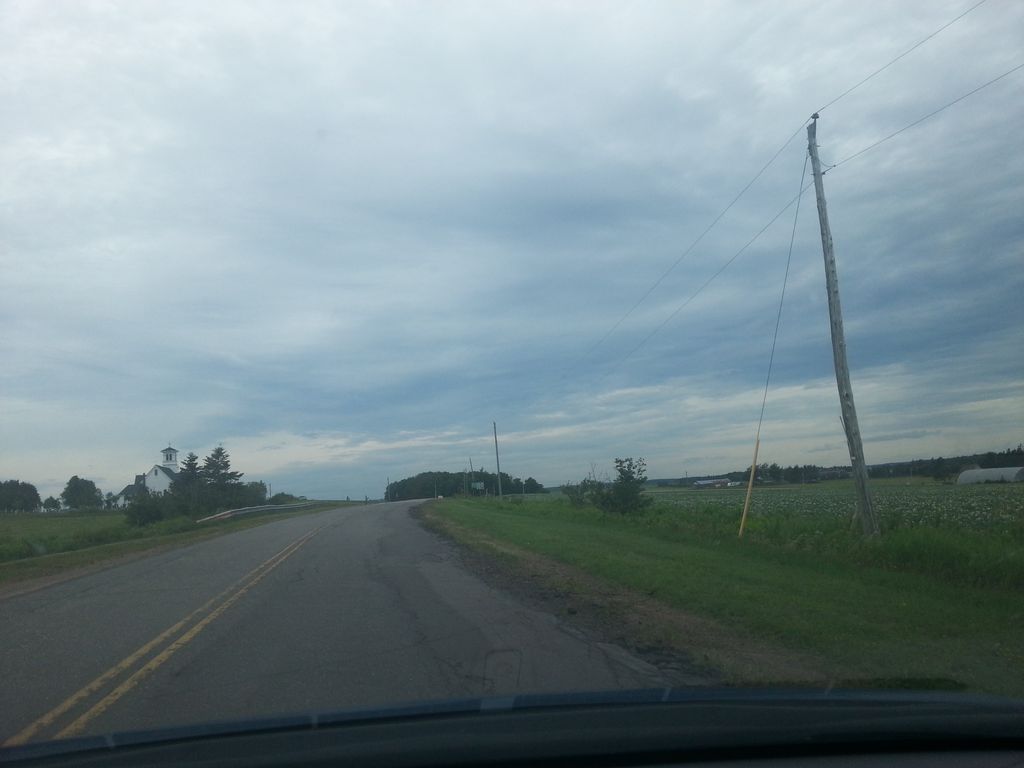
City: charlottetown